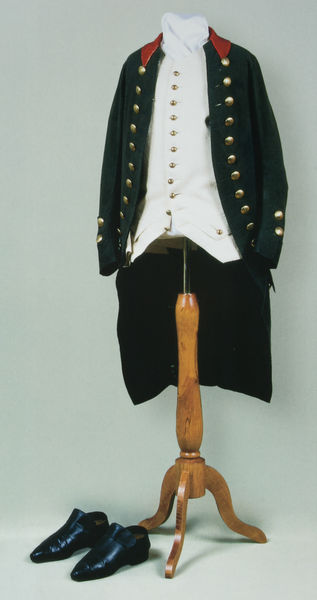
Titel: Uniform
Standort: St. Petersburg
Institution: Schloss Pawlowsk
Schlagwörter: blau, mann, schatten, weiß, grün, braun, grau, holz, licht, schwarz, rot, mode, rock, alt, anzug, hemd, jacke, bluse, kleidung, kragen, ärmel, hals, gewand, gold, kostüm, knopf, kontrast, beine, füße, schuhe, krieg, frack, nähen, metall, gestell, schoß, model, knöpfe, gehrock, jackett, knopfleiste, weste, foto, fotografie, photographie, kupfer, militär, uniform, soldat, bürger, puppe, photo, ausstellung, hosentaschen, farbfoto, leder, general, knopfreihe, roter kragen, garde, garderobe, kleiderständer, ständer, halter, knopfleisten, museum, absatz, lackschuhe, dreibein, geputzt, textil, dreifuß, draht, gürn, kombination, knöfpe, goldknöpfe, knopfreihen, univorm, uniformjacke, herrenanzug, stender, zweireihig, spitzschuh, rangabzeichen, wete, weste#, kleinerständer, kleiderstánder, stummer diener